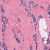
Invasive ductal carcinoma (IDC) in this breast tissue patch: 1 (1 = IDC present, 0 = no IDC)